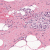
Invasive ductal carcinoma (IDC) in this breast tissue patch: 0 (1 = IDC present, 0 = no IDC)